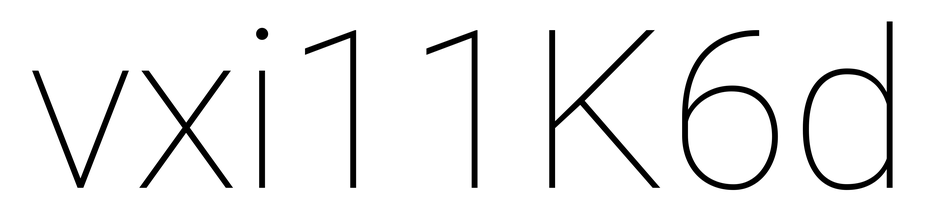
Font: Roboto_Thin